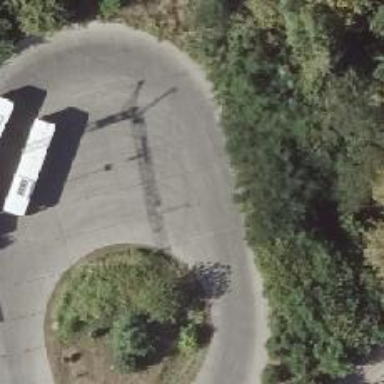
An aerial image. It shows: Concrete service road